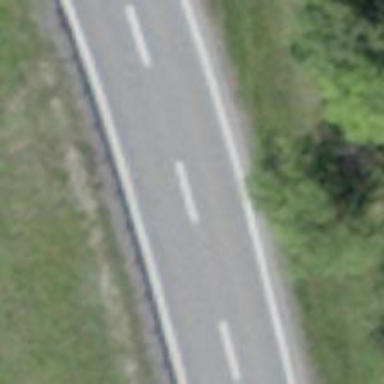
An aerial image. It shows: Secondary road with asphalt surface and no sidewalks.